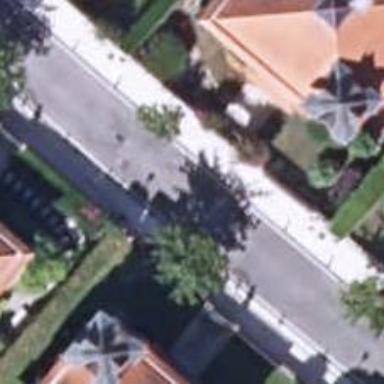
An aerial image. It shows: Asphalt road in living street.